Question: I am using summarise to perform a calculation for each row of my data frame. Although the results are ok as shown in my console, I cant seem to be apple to insert them in the same data frame, or even create a new one. Any help? I am grouping them first based on a column (postcode) and then performing the calculation for all rows with the same postcode. Thank you in advance
'''
my_data %>%
group_by(as.character(Postcode))%>%
summarise(wgt_inw_PC = sum(E_W_GEM))
'''

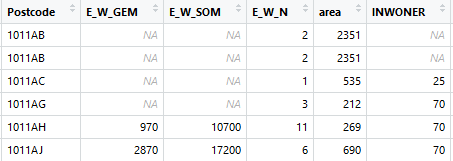
Answer: We just need to assign it back to the object
'''
library(dplyr)
my_data <- my_data %>%
group_by(Postcode = Postcode)%>%
summarise(wgt_inw_PC = sum(E_W_GEM, na.rm = TRUE))
'''
---
Or another option is the compound assignment operator from 'magrittr' ('%<>%')
'''
library(magrittr)
my_data %<>%
group_by(Postcode = Postcode)%<>%
summarise(wgt_inw_PC = sum(E_W_GEM, na.rm = TRUE))
'''